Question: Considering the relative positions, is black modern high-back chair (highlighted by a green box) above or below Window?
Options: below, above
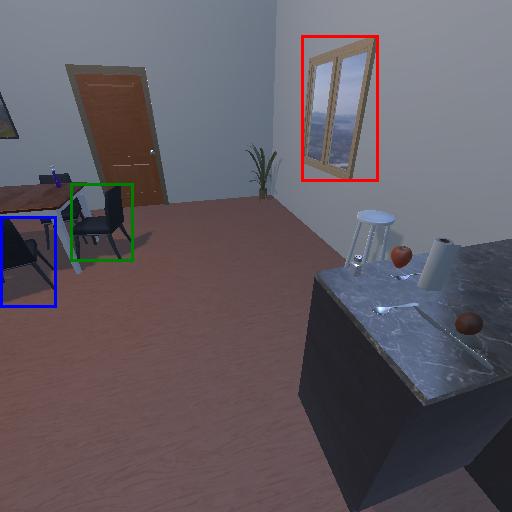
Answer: below